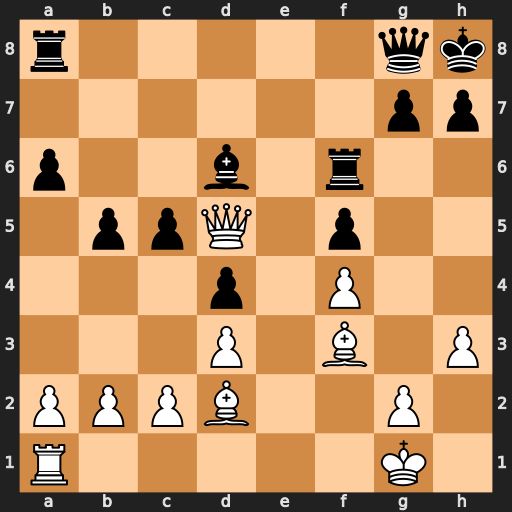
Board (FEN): r5qk/6pp/p2b1r2/1ppQ1p2/3p1P2/3P1B1P/PPPB2P1/R5K1
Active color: w
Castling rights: -
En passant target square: -
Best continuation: Qxa8 Qxa8 Bxa8